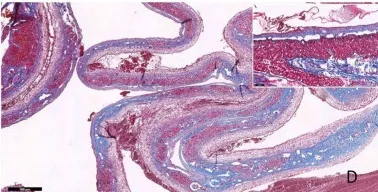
Photomicrographs of hepatic vascular hamartoma in an 8-month-old cat. (D) A moderate amount of fibrous tissue confirmed by MT stain (and the inset) is present, bar = 500 mum.
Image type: pathology (masson_trichrome)